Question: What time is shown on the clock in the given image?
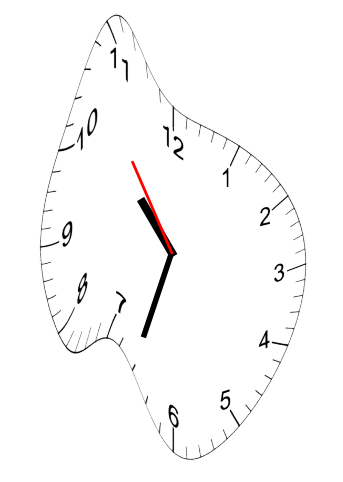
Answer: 10:32:54